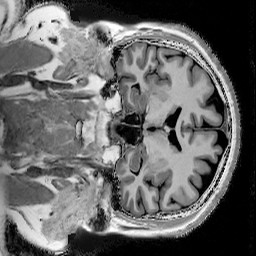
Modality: T1w
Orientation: coronal
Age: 60
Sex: male
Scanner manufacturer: siemens
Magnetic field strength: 3 T
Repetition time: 5 s
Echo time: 0.00298 s